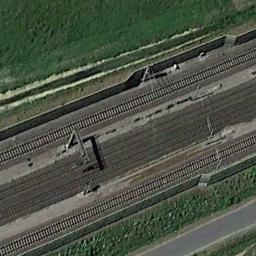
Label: railway